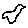
Label: bird